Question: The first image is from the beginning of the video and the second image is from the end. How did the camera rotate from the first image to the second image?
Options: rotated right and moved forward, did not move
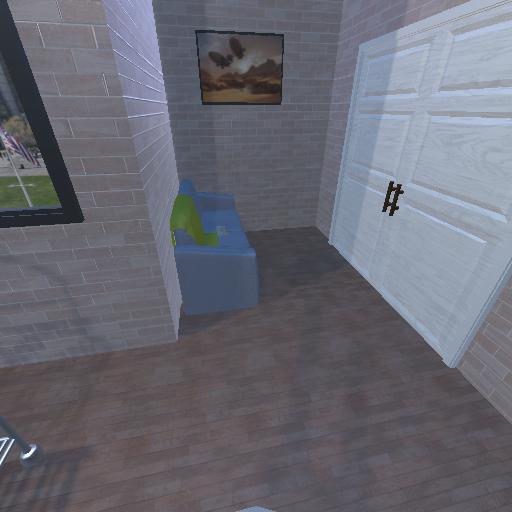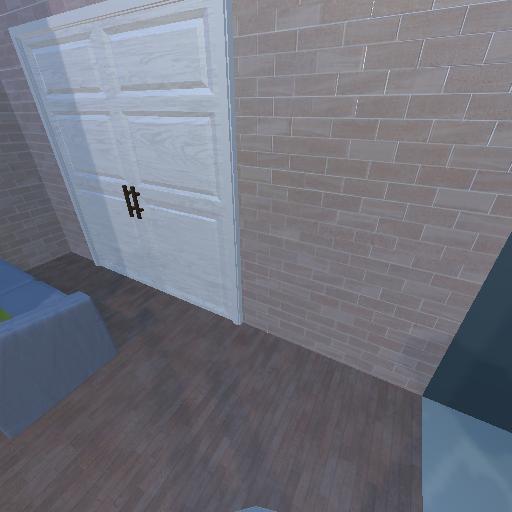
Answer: rotated right and moved forward